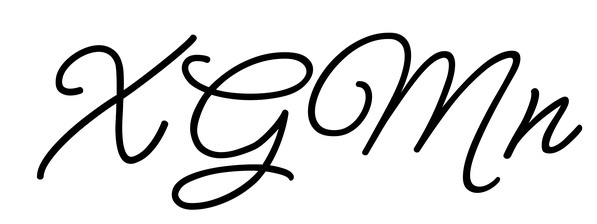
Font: MeowScript-Regular